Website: crate-barrel
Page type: customer-info-address
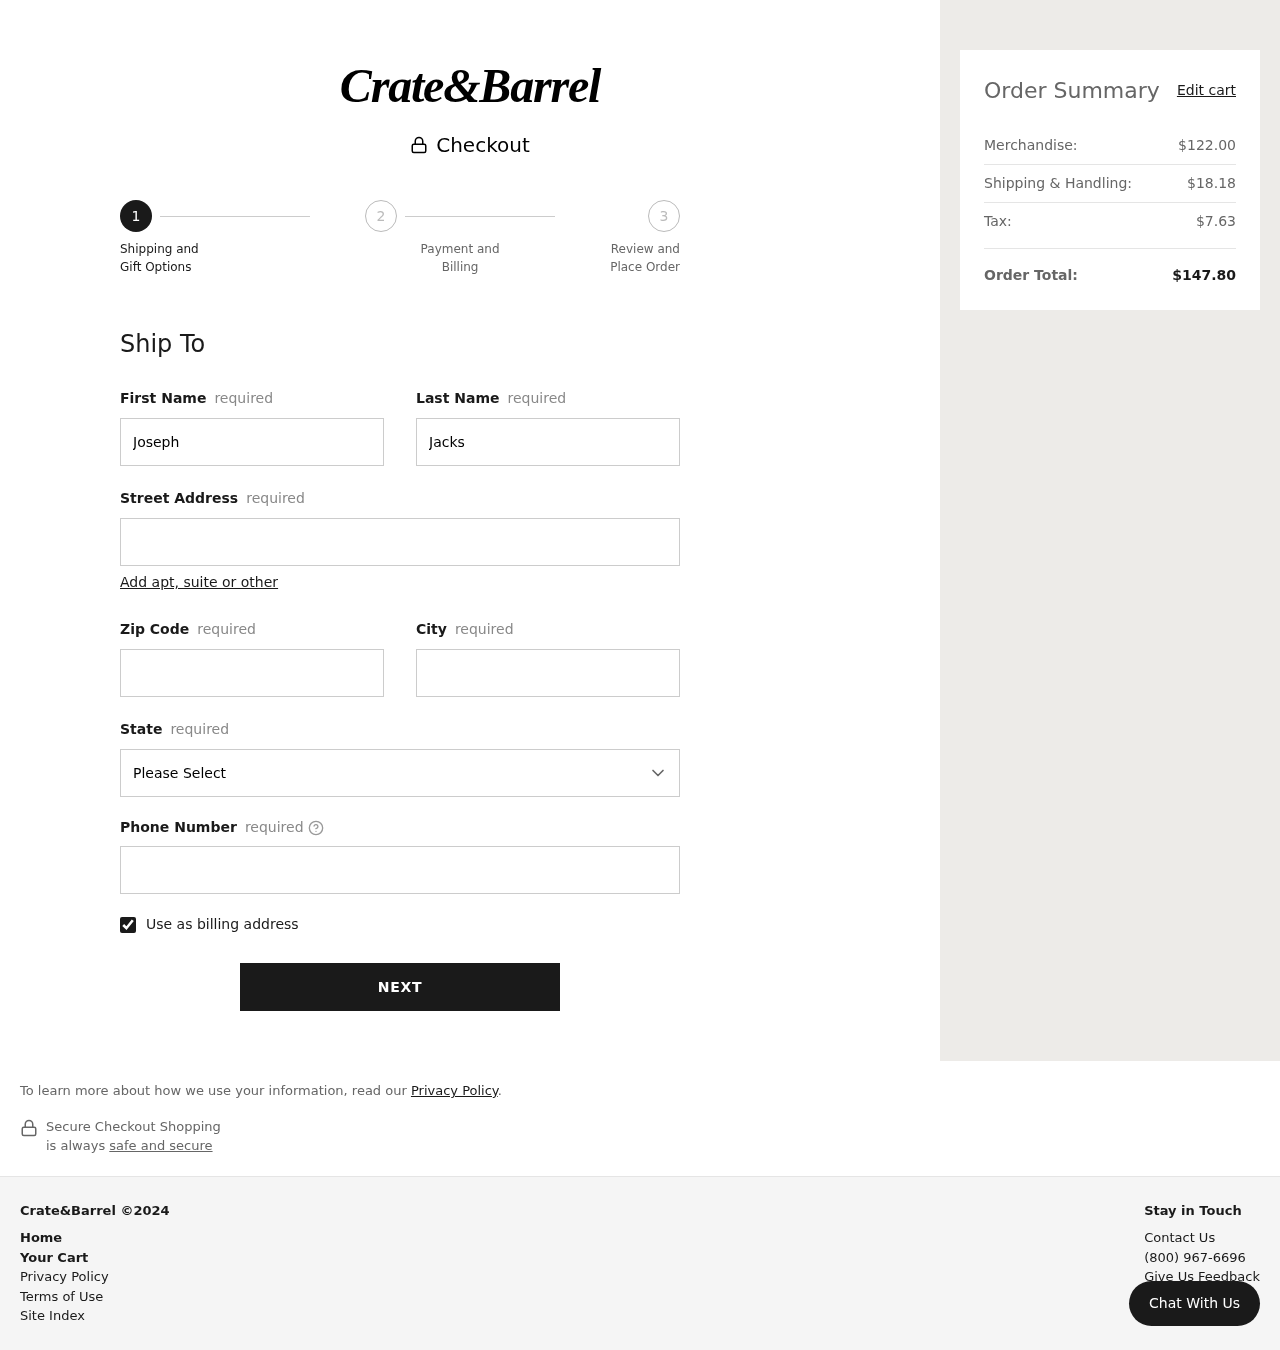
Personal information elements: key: PII_CITY
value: Mitchellchester
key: PII_FIRSTNAME
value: Joseph
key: PII_LASTNAME
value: Jackson
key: PII_PHONE
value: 5347743506
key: PII_POSTCODE
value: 46868
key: PII_STATE
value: South Carolina
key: PII_STREET
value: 1811 Allen Groves
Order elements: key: ORDER_SUBTOTAL
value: $122.00
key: ORDER_SHIPPING_COST
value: $18.18
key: ORDER_TAX
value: $7.63
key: ORDER_TOTAL
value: $147.80